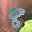
Label: 8